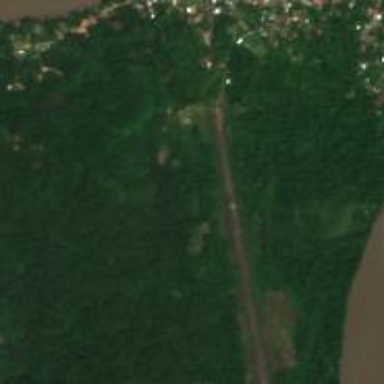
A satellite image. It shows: View of runway in airport.